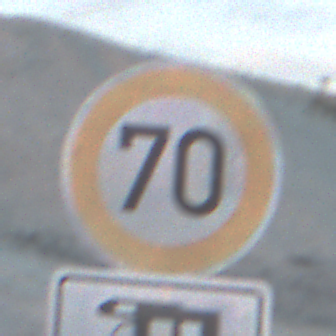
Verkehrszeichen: Geschwindigkeit70
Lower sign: HinweisDurchSinnbild23
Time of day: SunriseSunset
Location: Outdoor (Beach)
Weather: PartlyCloudy
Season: NotSpecified
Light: Natural